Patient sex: F
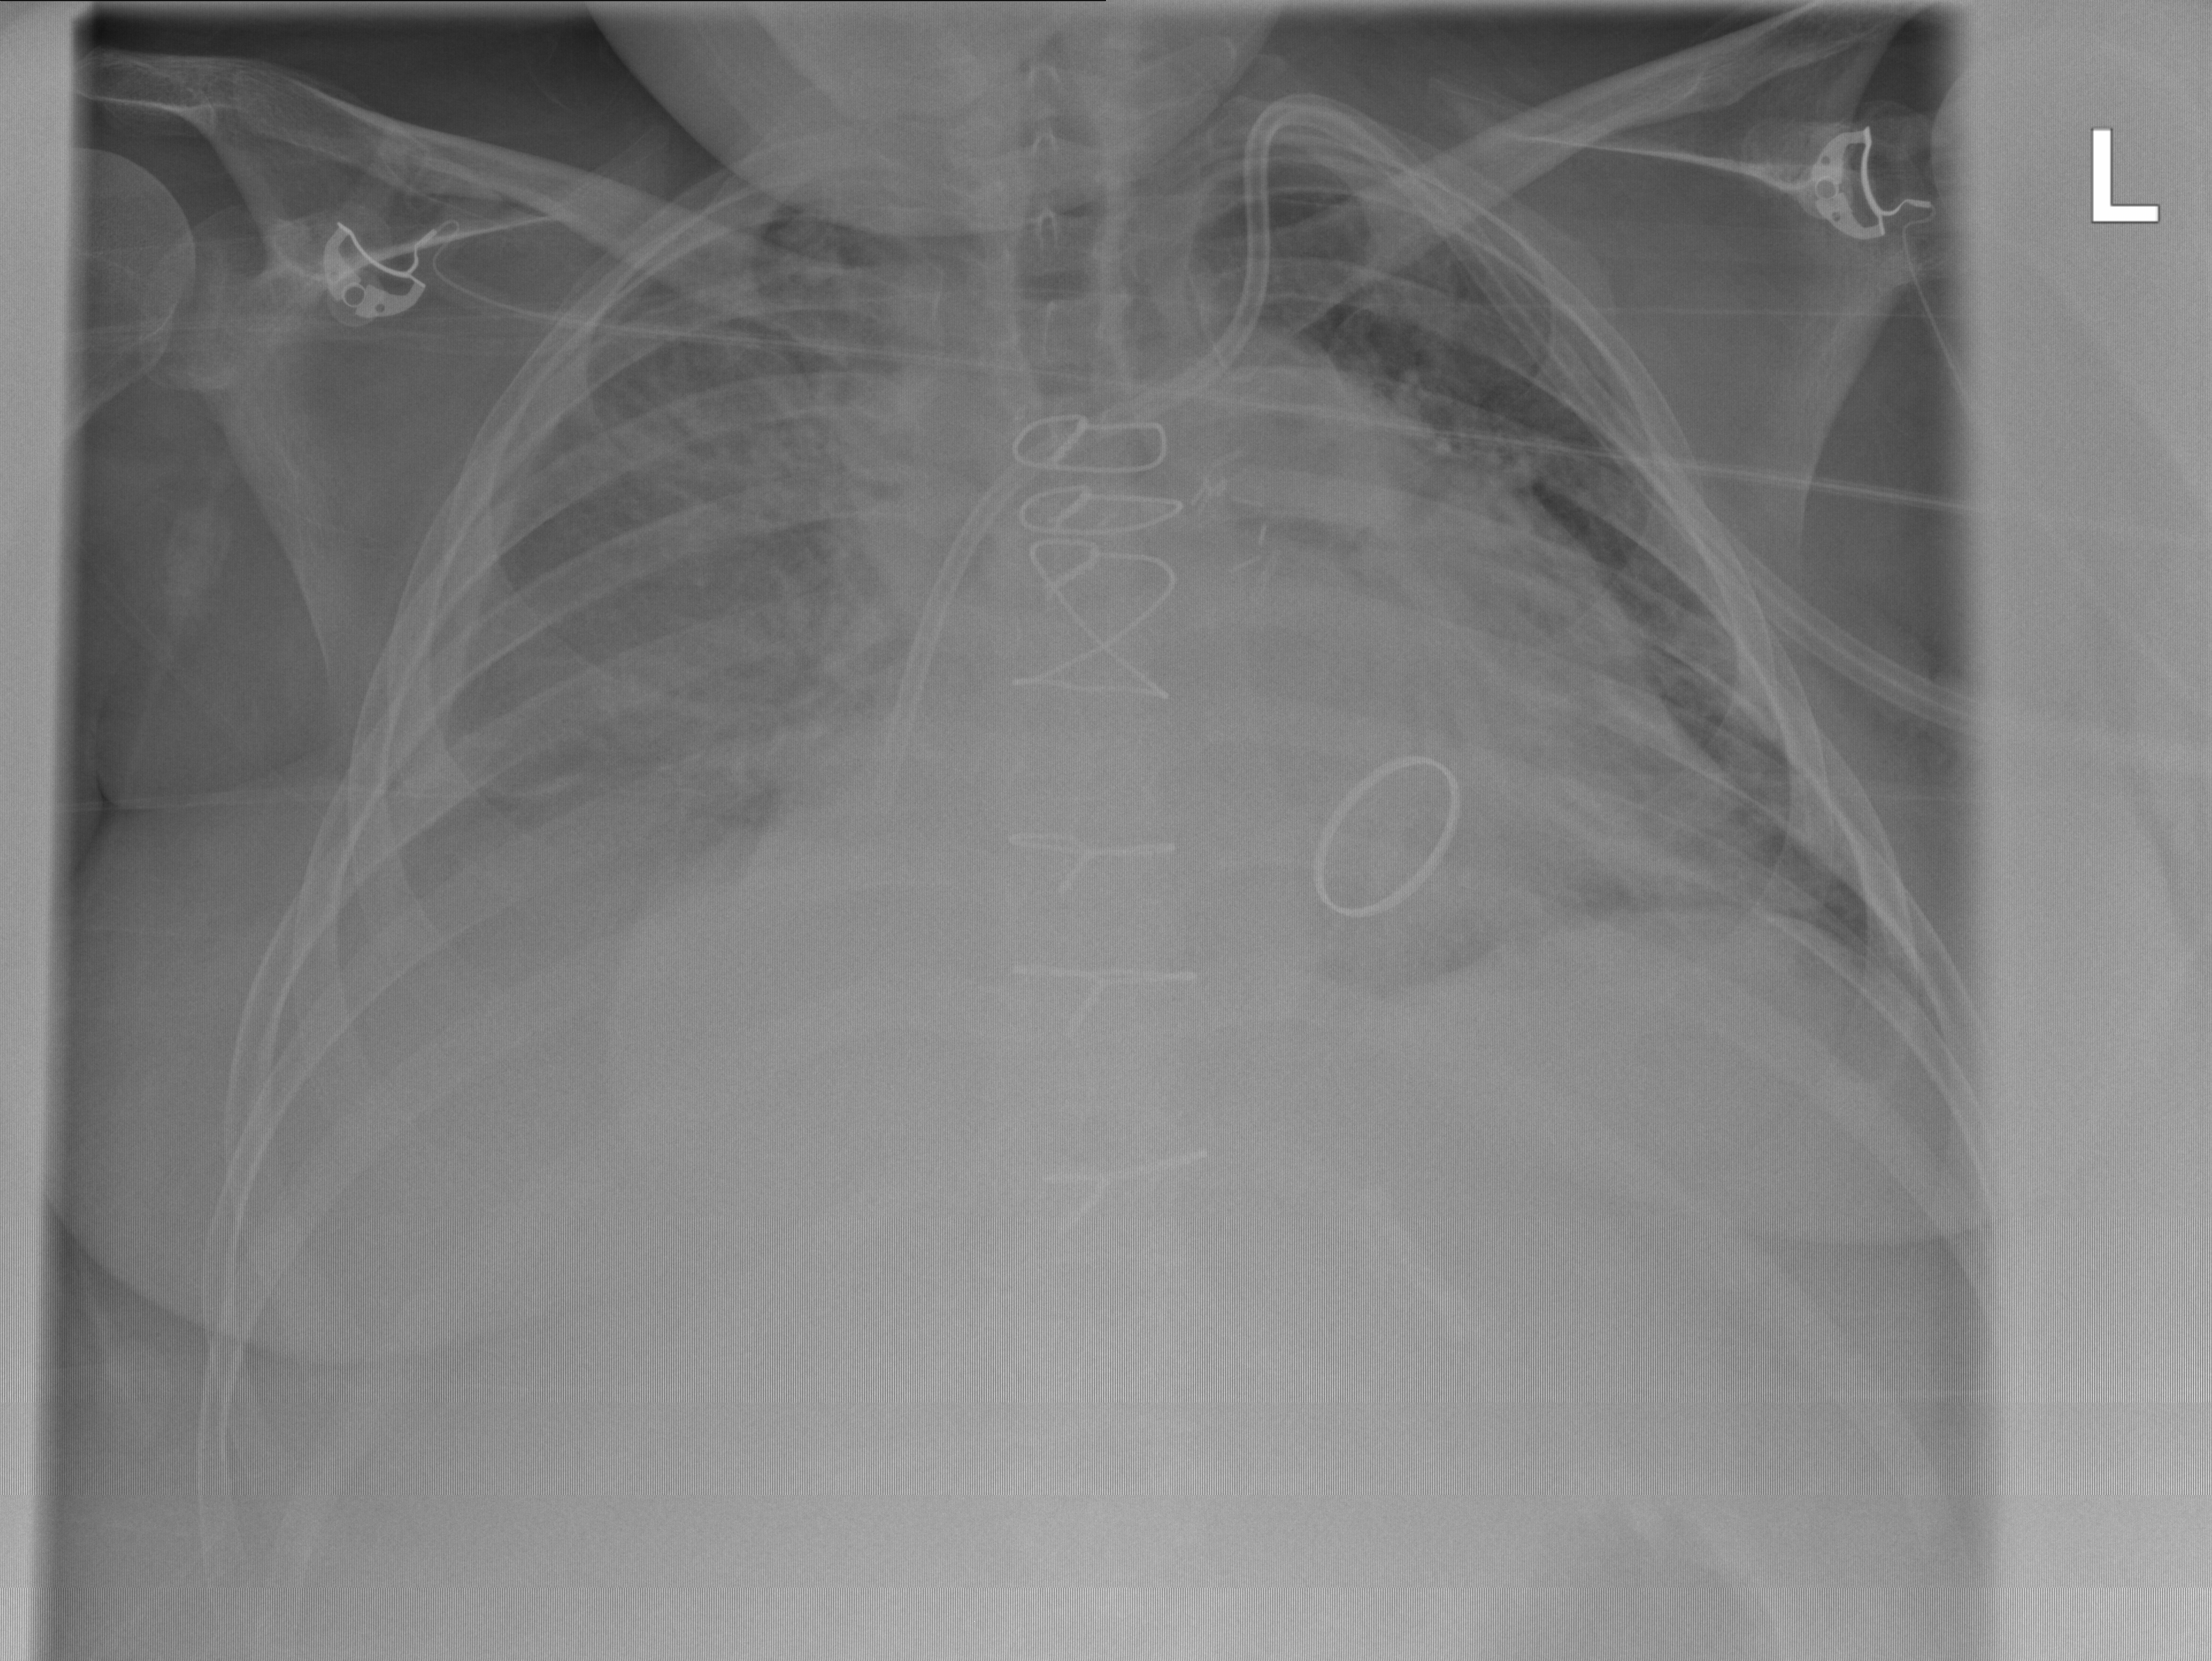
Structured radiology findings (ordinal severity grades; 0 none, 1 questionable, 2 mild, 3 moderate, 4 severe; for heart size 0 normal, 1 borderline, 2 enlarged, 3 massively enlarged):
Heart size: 3
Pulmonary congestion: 2
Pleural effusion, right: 2
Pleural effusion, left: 0
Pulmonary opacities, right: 2
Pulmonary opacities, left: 2
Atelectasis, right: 2
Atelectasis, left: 2